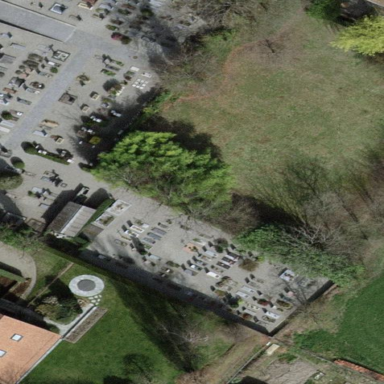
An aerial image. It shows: Cemetery.